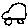
Label: car